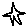
Label: star